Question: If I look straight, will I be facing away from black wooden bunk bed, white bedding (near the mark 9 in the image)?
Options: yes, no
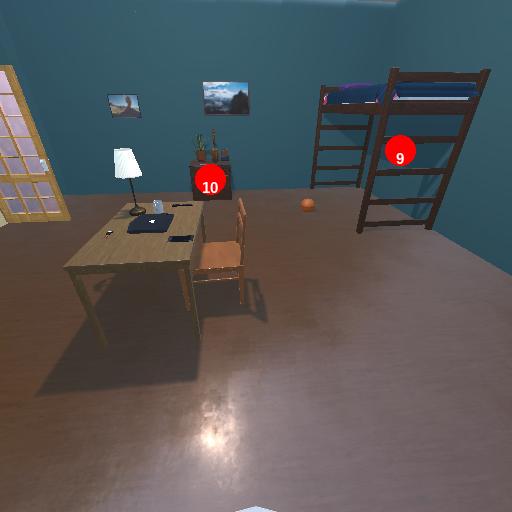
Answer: yes